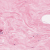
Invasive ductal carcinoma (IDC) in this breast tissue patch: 0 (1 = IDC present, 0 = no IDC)